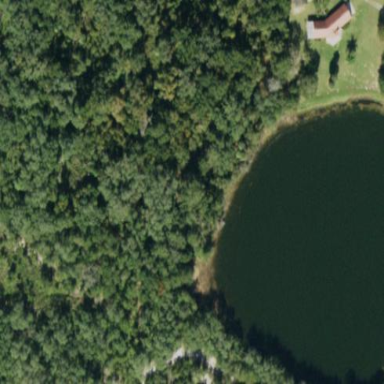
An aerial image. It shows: Serene lake.